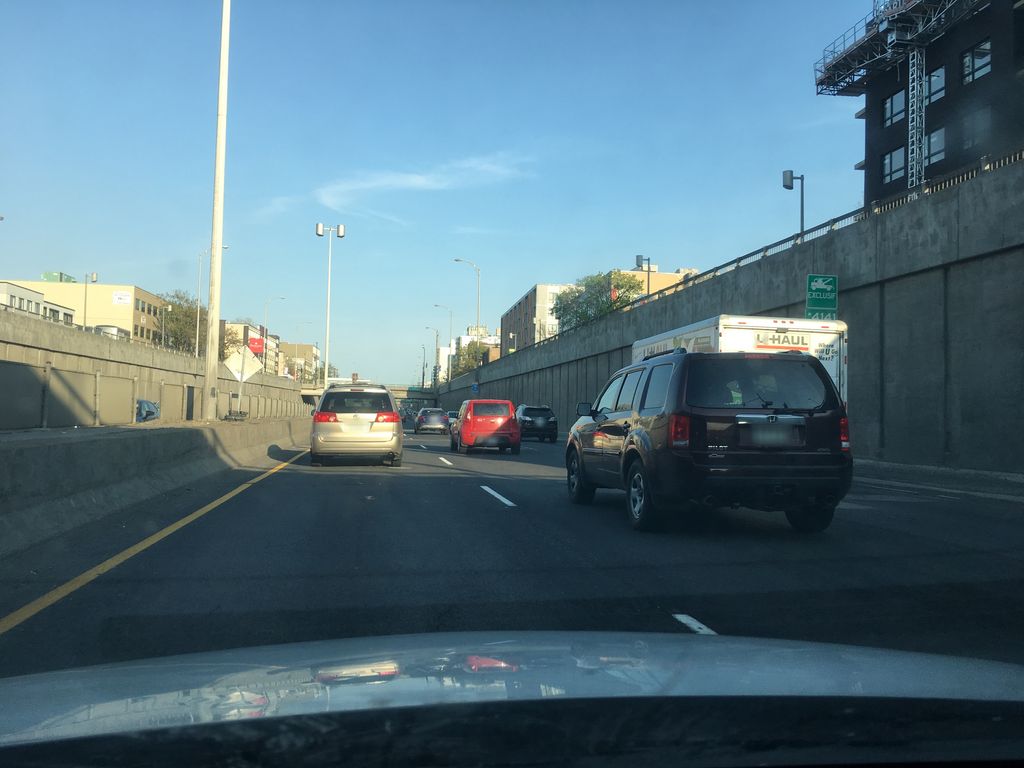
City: montreal